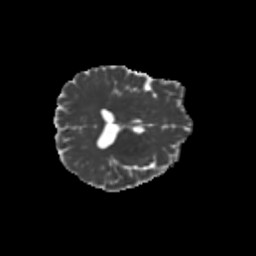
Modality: MD
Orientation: axial
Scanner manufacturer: siemens
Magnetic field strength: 3 T
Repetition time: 9.2 s
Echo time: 0.084 s